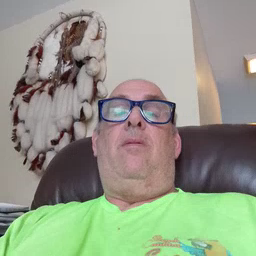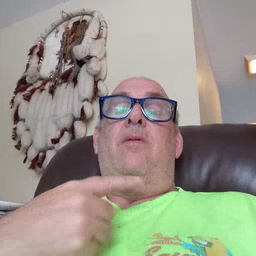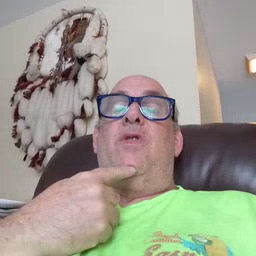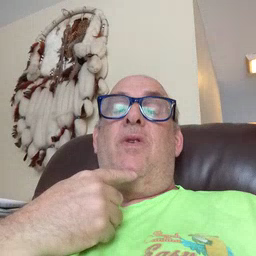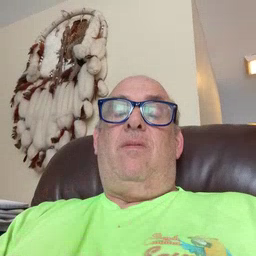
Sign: chin